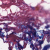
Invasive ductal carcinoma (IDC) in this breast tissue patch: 0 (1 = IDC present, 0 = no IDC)